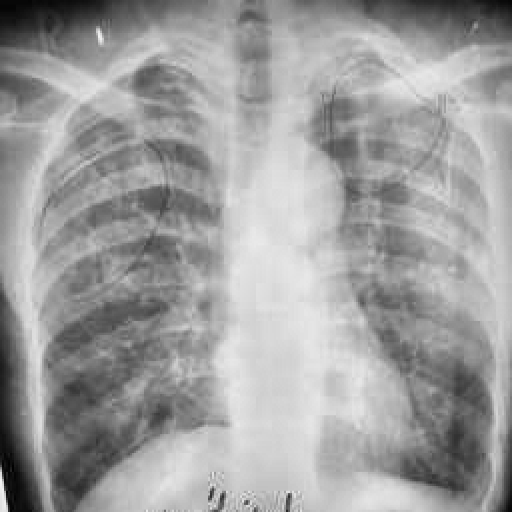
Finding: TUBERCULOSIS